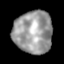
Tissue: lung
Cell type: Endothelial cells
Senescence score: 0.2228
Nuclear area (px): 1606
Mean DAPI intensity: 154.821